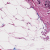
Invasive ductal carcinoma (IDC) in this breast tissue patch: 0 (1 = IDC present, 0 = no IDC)